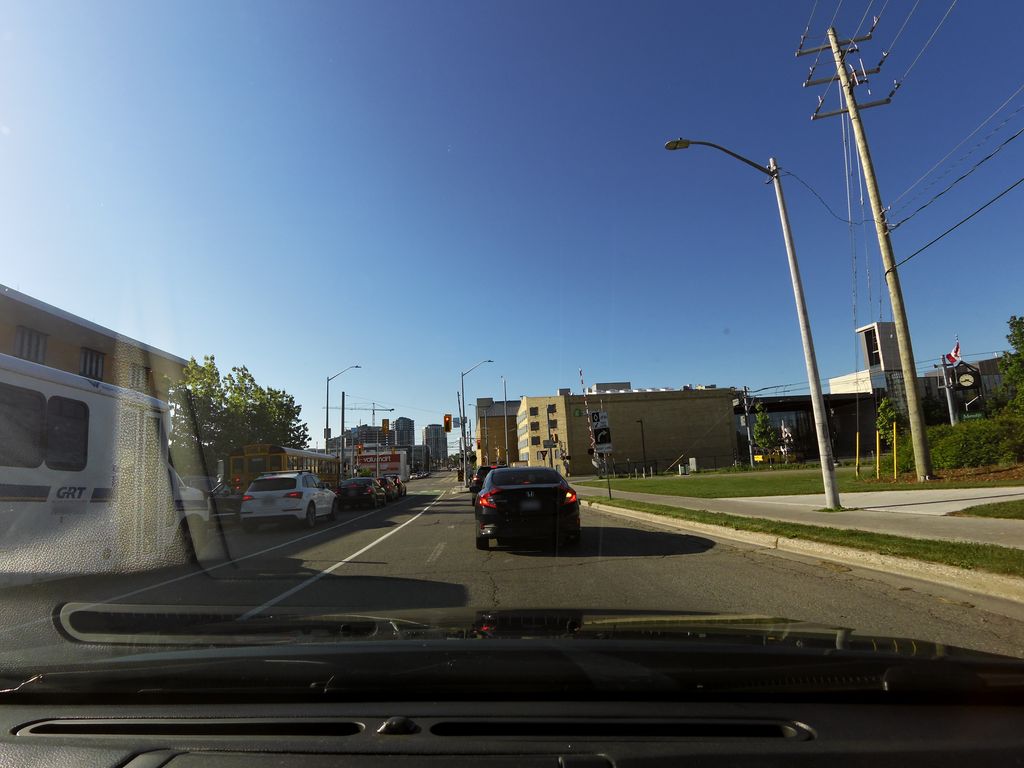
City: kitchener-waterloo